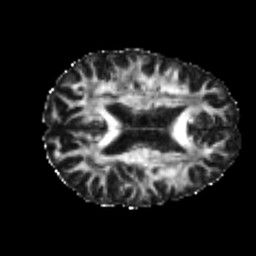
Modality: FA
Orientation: axial
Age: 23
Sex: male
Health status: healthy
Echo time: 0.074 s